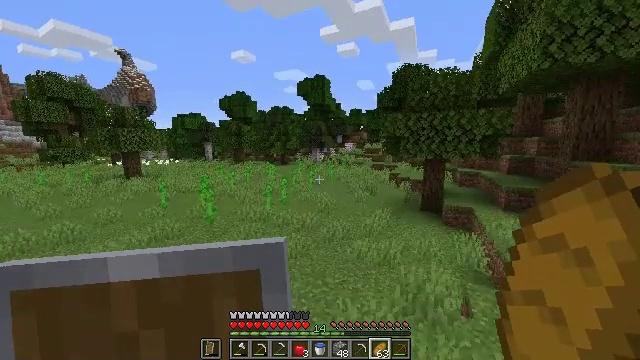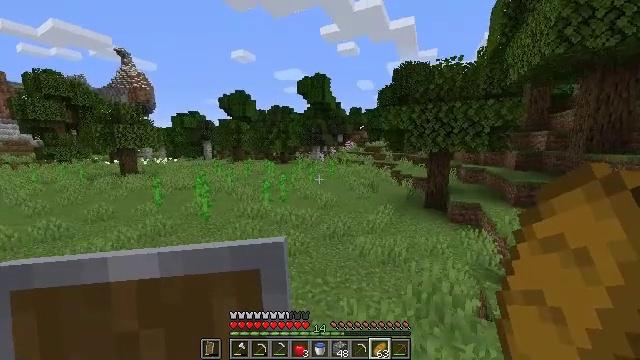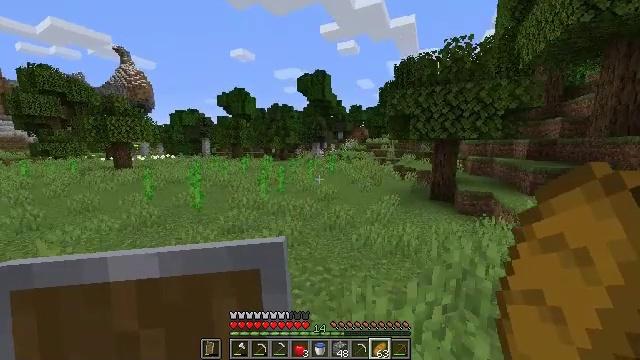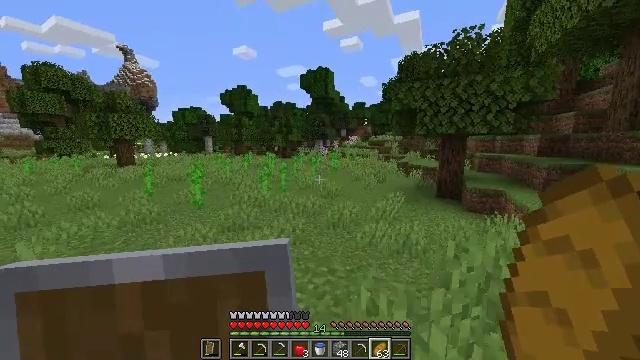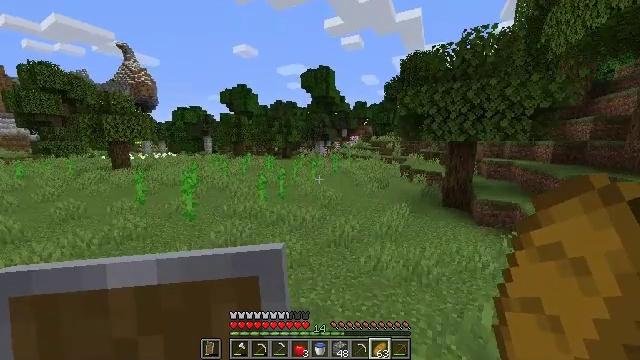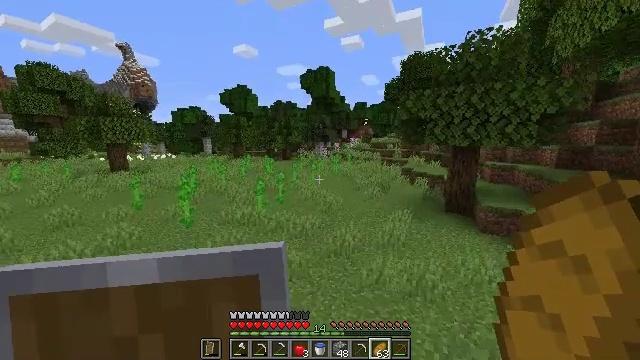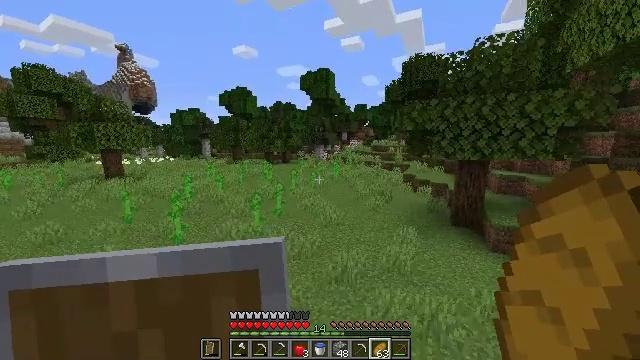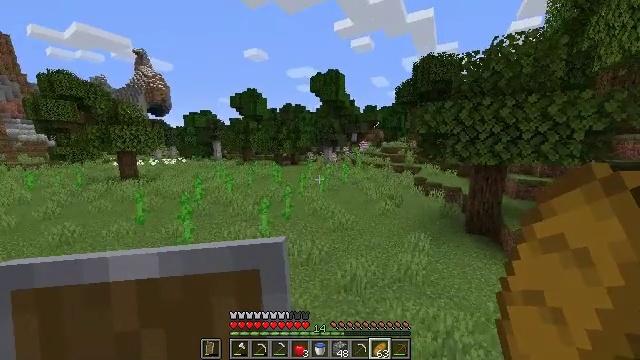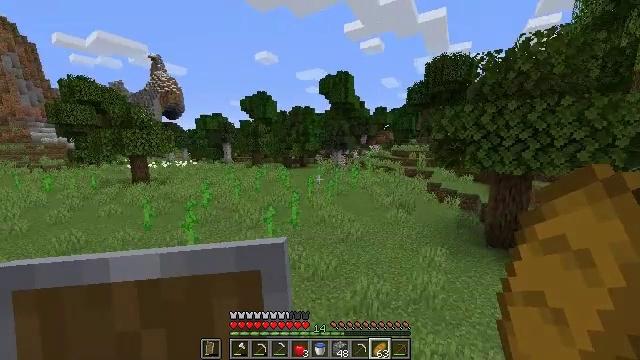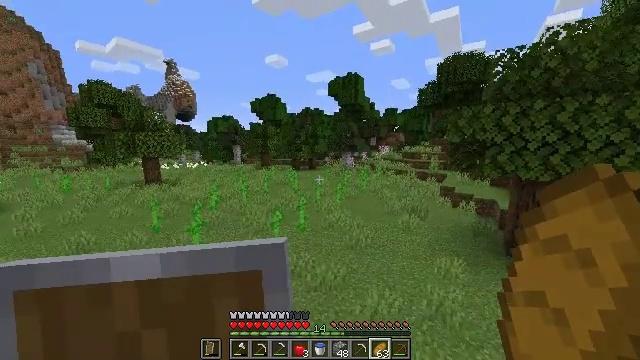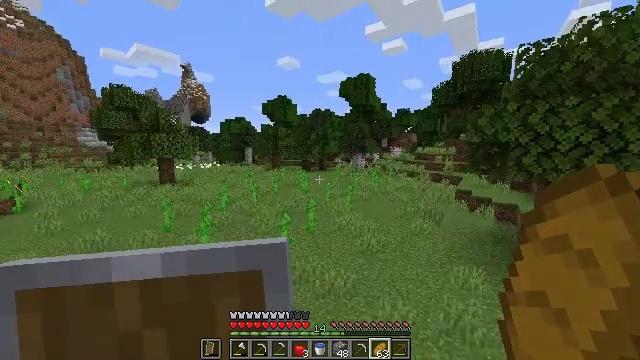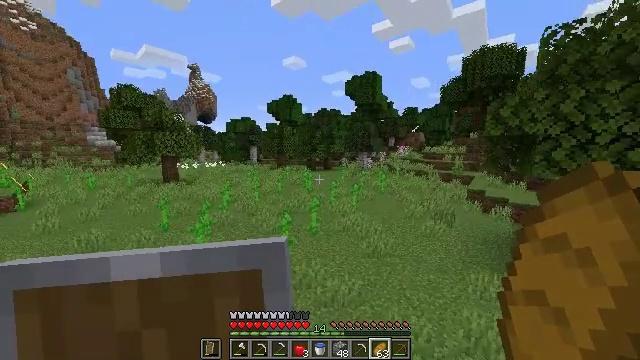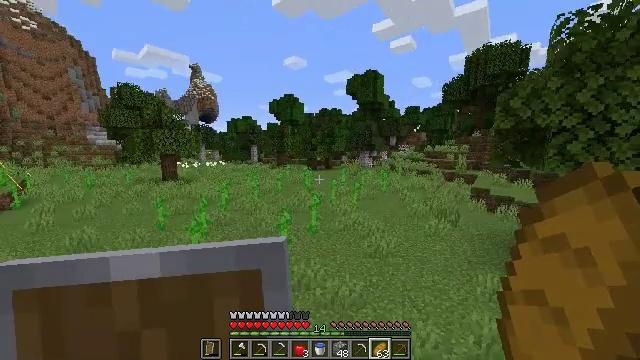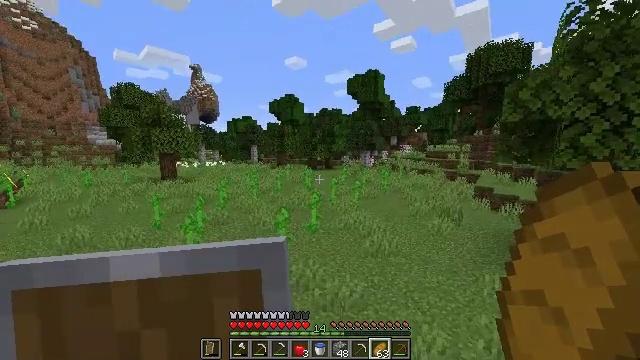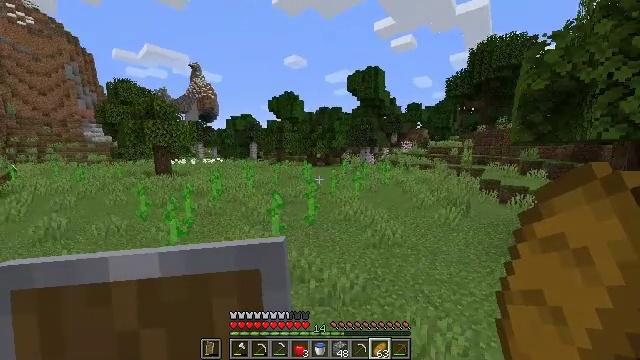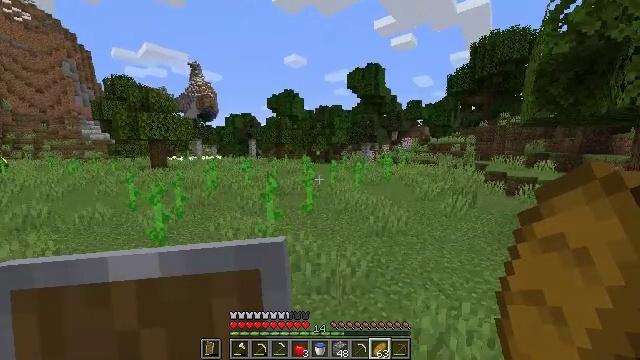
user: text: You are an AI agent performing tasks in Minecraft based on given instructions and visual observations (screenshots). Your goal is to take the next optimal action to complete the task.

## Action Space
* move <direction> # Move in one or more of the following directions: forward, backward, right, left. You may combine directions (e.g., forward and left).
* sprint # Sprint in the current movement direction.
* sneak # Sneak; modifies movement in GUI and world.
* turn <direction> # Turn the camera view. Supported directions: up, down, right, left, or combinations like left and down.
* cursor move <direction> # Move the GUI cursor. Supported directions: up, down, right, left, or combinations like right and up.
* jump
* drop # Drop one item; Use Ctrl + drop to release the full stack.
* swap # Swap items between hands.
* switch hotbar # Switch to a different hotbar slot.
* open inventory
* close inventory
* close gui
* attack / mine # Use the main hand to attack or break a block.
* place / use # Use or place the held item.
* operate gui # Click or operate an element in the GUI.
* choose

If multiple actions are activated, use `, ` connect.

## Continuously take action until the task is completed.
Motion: motion action
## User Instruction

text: Gather hay blocks from the farm.
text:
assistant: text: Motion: move forward, jump
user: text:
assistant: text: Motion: move forward, jump
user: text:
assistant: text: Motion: move forward, jump
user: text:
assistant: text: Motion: move forward, jump
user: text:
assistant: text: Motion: move forward, jump
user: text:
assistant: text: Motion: move forward, jump
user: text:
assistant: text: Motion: move forward, turn left, jump
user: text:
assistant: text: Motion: move forward, turn left, jump
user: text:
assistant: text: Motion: move forward, turn left, jump
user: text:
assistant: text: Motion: move forward, turn left, jump
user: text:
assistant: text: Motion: move forward, turn left, jump
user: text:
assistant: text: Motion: move forward, jump
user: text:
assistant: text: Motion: move forward, jump
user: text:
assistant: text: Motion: move forward, jump
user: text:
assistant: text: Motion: move forward, jump
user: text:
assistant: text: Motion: move forward, jump
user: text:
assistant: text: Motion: move forward, jump
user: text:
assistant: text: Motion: move forward, jump
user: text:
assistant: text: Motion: move forward, turn right, jump
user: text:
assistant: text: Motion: move forward, turn right, jump
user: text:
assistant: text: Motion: move forward, turn right, jump
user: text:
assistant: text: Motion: move forward, jump
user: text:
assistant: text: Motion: move forward, jump
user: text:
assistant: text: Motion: move forward, jump
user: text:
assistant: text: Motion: move forward, jump
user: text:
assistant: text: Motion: move forward, jump
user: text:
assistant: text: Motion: move forward, jump
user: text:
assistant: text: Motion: move forward, turn right, jump
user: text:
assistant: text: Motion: move forward, turn right, jump
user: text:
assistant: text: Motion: move forward, jump